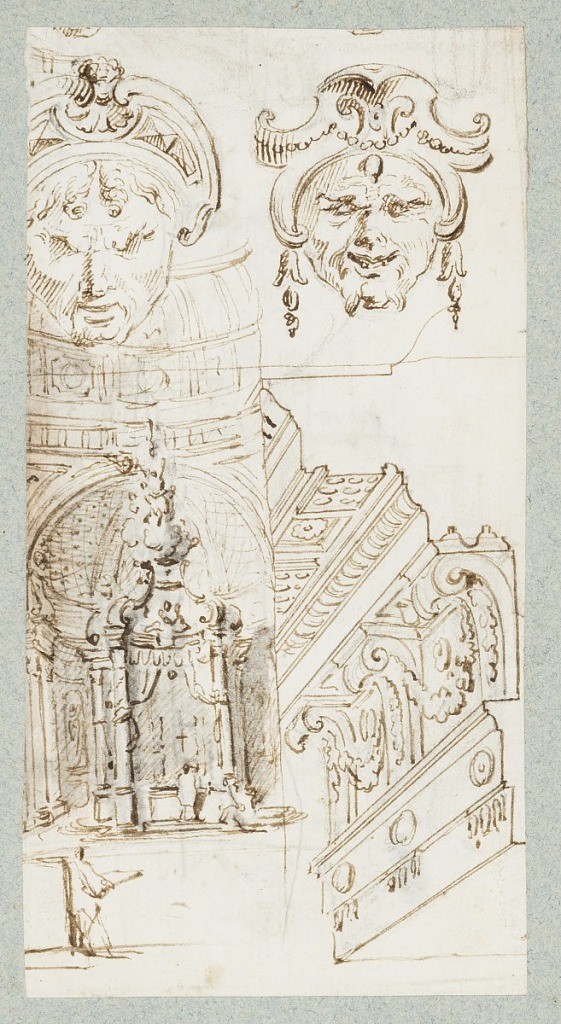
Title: Album page
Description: One sheet of paper drawn on recto and verso, mounted onto an album page with window cutout to see verso.